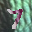
Label: 7